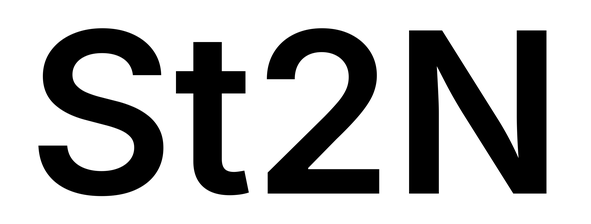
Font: Inter_SemiBold